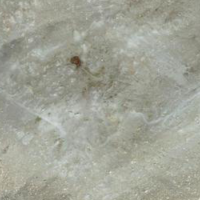
EUNIS habitat code: 48
Species observed at this site:
Ranunculus glacialis